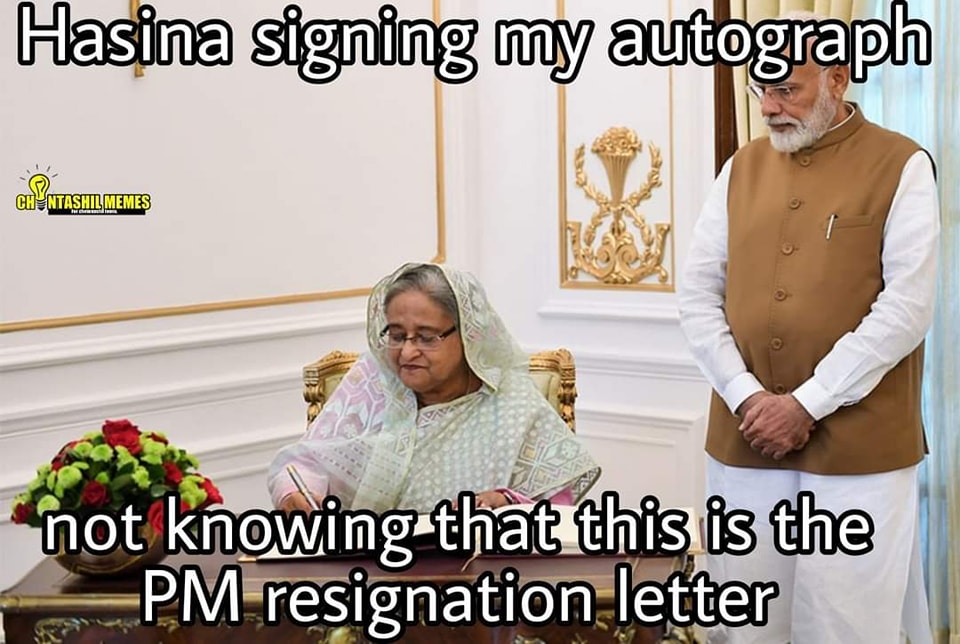
Caption: Hasina signing my autograph  not knowing that this is the PM resignation letter
Label: hate